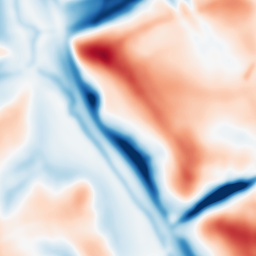
Category: multiscale
Decomposition family: dog
Decomposition parameters: sigma_low: 3
sigma_high: 20
Upsampling method: quintic
Upsampling parameters: scale: 4
Upsampling scale: 4